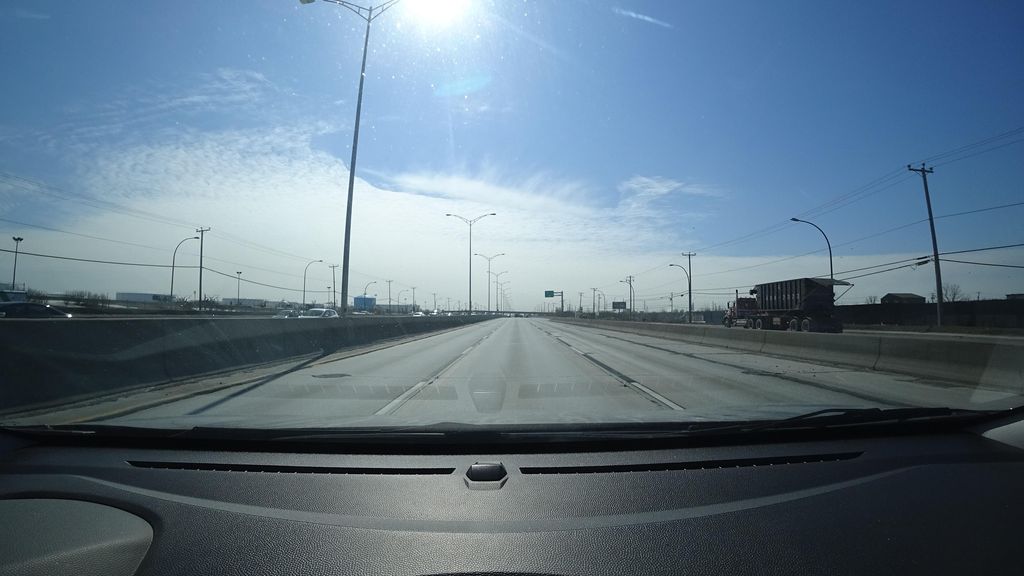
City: montreal